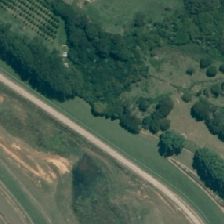
Land cover: urban_parkland